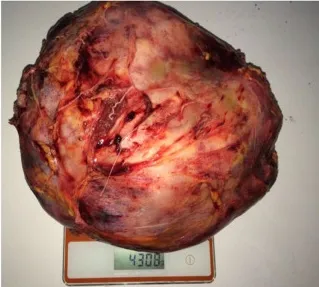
Results of MSCT, macro and microscopy. (C) In the section, the right kidney is completely replaced by yellow-brown tumor masses.
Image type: medical_photograph (other_medical_photograph)